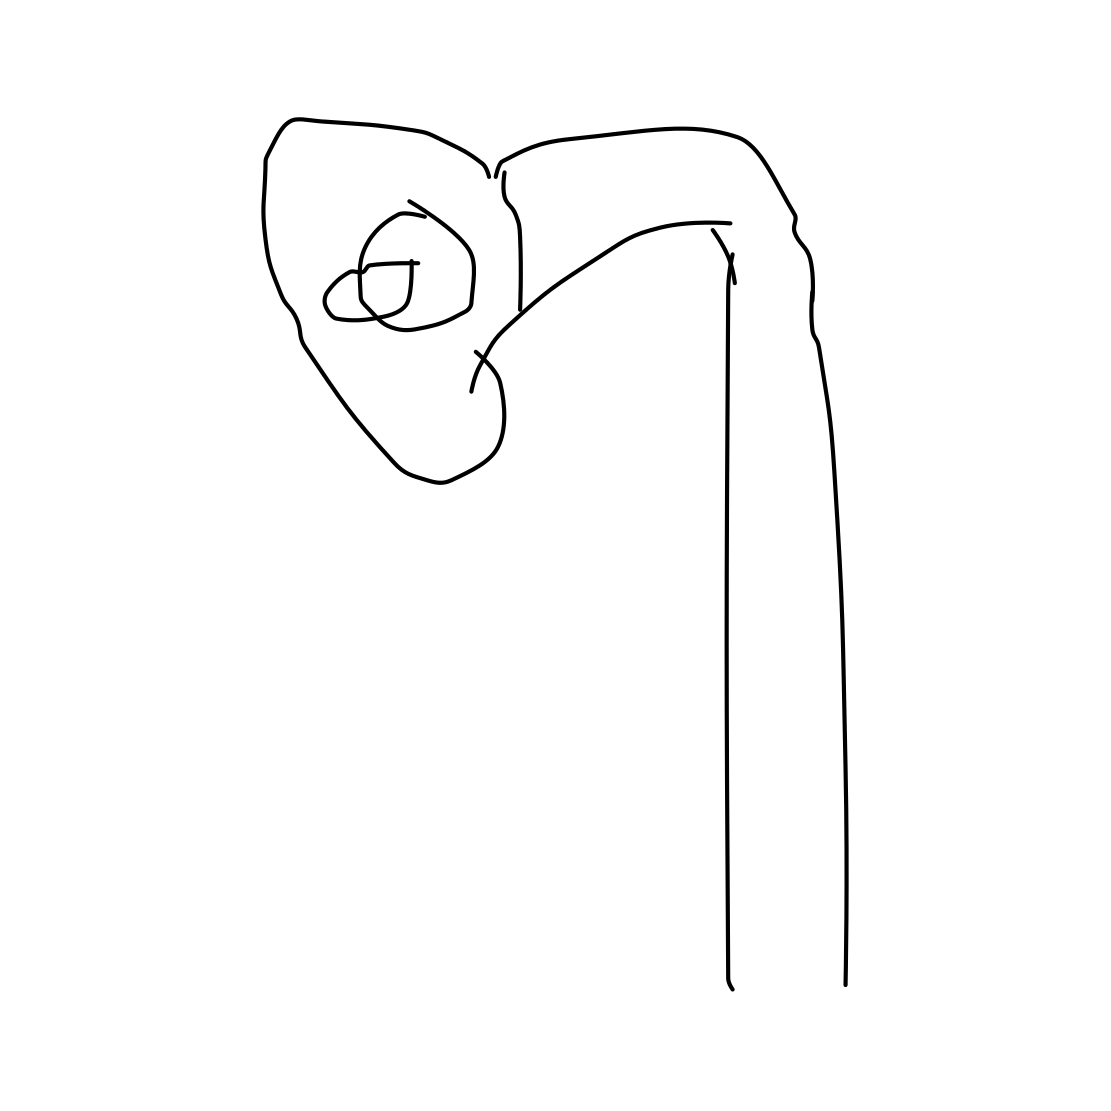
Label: streetlight